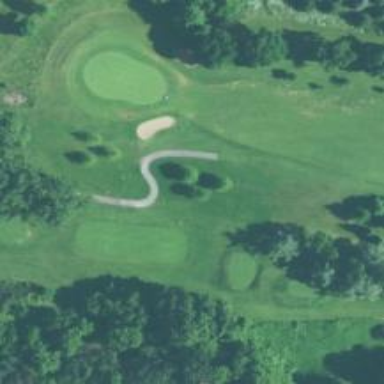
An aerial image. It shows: Well-maintained footway that resembles grade1 track. It is likely path used for golfing.